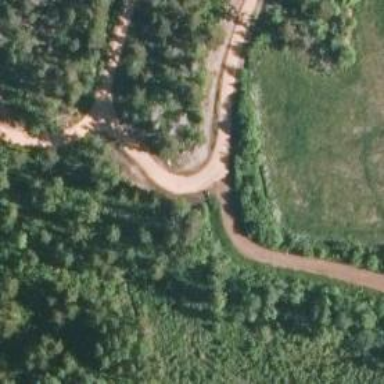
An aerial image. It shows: Path.